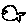
Label: fish